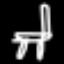
Label: chair